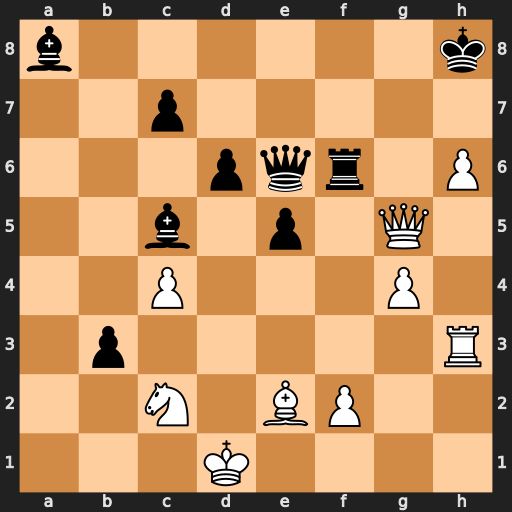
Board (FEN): b6k/2p5/3pqr1P/2b1p1Q1/2P3P1/1p5R/2N1BP2/3K4
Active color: w
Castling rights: -
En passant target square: -
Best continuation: Qg7#